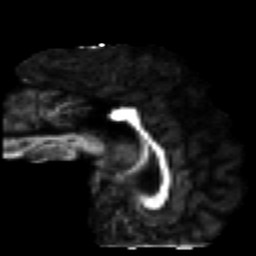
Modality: FA
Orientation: sagittal
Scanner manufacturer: ge
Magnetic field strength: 3 T
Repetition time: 7.98 s
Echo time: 0.0701 s